Question: I am running Excel (M365 version 2211) on Windows 11 version 22H2.
In my spreadsheet there is a table (named "ToDeleteFromDL") for which I cannot delete rows.
When I right click on a cell of the table the only options I am presented is to delete the column (which I don't want) or the entire sheet row (which I don't want either).
Attached a screenshot of the right-click menu.
The same happens in the code:
'''
Dim ToDelete As ListObject
Set ToDelete = Sheets("Diff").ListObjects("ToDeleteFromDL")
'Delete all rows from ToDeleteFromDL table except header
With ToDelete
If Not .DataBodyRange Is Nothing Then
.DataBodyRange.Delete
End If
End With
'''
When I run this code, a message pops out asking "Delete entire sheet row"? To which, again, I have to answer 'Cancel', because I just want to delete the table rows.
This code used to run up to a few days ago: the only thing that comes to my mind is that there has been an update of Office installed recently.
Does anybody have the same problem or know of a issue with the update?
Thank you in advance
[]
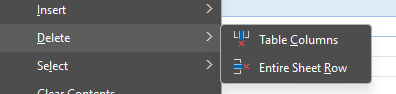
Answer: ## Delete Excel Table's Data Body Range
'''
With ToDelete
If Not .DataBodyRange Is Nothing Then
If .ShowAutoFilter Then ' is turned on
' Clear existing filters.
If .AutoFilter.FilterMode Then .AutoFilter.ShowAllData
'Else ' is turned off; do nothing
End If
' Delete.
.DataBodyRange.Delete xlShiftUp
'Else ' is already deleted; do nothing
End If
End With
'''
What's with the complications?
- - '.AutoFilter.FilterMode'- 'xlShiftToLeft'<URL>